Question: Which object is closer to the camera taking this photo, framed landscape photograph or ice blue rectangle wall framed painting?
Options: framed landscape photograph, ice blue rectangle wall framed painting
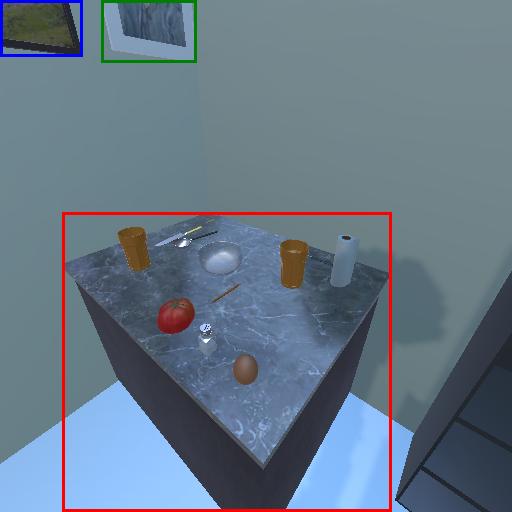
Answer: framed landscape photograph